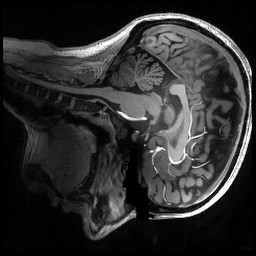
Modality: T1w
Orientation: sagittal
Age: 24
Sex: female
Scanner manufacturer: siemens
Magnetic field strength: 6.98 T
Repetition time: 2.53 s
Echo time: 0.00176 s